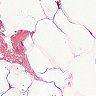
Metastatic tissue present: no